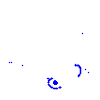
Particle: pion